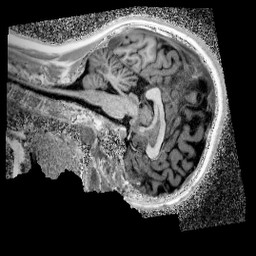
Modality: UNIT1_denoised
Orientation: sagittal
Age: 12
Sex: female
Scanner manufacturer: siemens
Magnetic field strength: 3 T
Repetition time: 4 s
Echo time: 0.00299 s